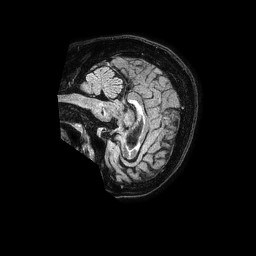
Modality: FLAIR
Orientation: sagittal
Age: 55
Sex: female
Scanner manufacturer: philips
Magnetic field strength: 1.5 T
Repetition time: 4.8 s
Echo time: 0.3 s